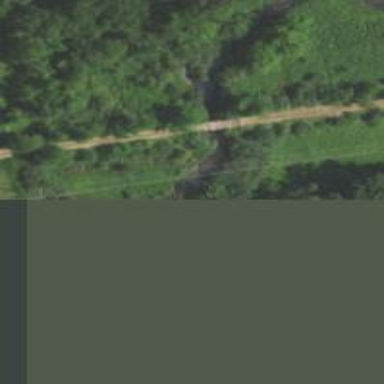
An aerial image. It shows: Abandoned railway track on trestle bridge.